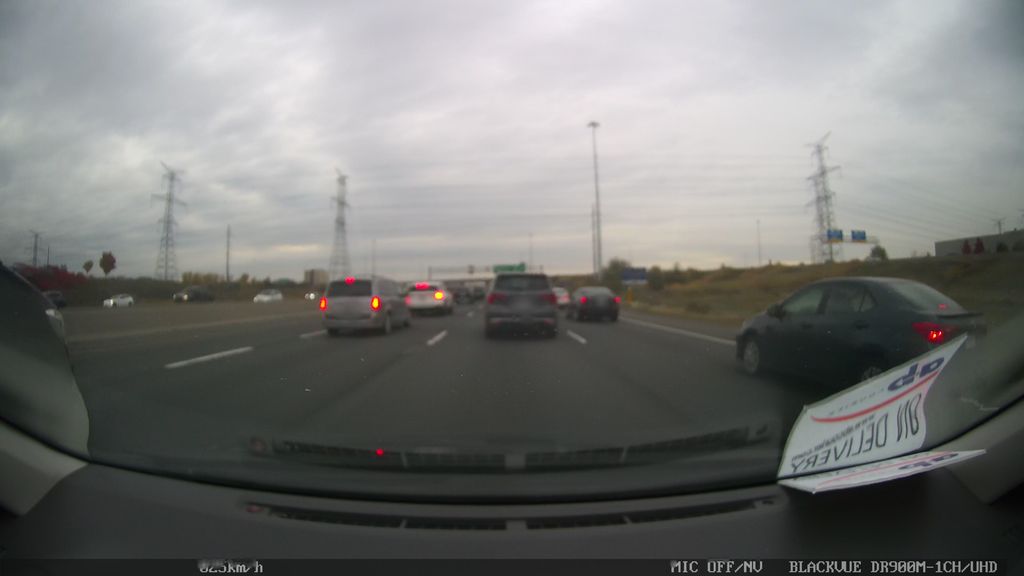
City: toronto